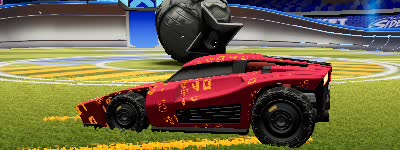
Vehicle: breakout